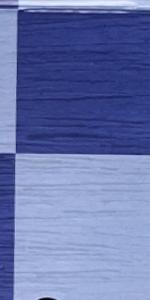
Label: Empty